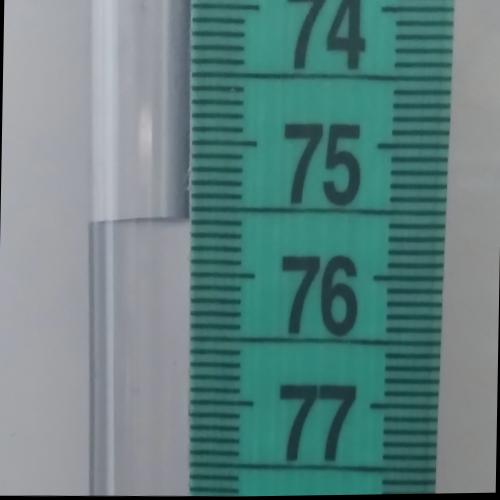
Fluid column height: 75.6 cm